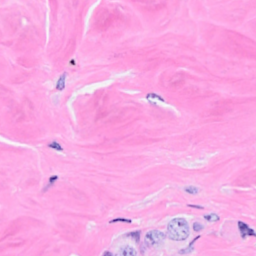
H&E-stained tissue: Breast